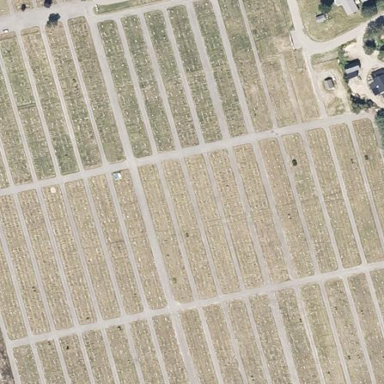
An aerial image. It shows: Cemetery.